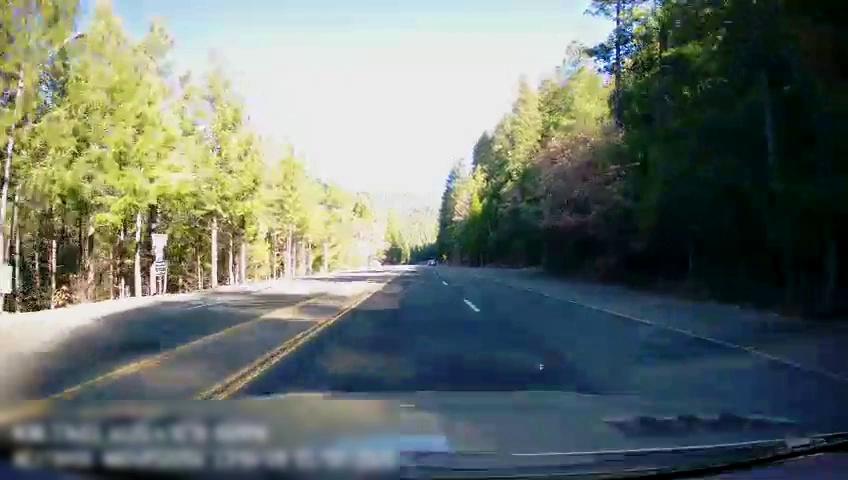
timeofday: Day
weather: Sunny
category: Drivable Space
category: Lanes | Opposite Lane
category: Lanes | Alternate Lane
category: Lanes | Current Lane
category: Lanes | Opposite Lane
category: Lanes | Current Lane
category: Lanes | Alternate Lane
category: Lanes | Opposite Lane